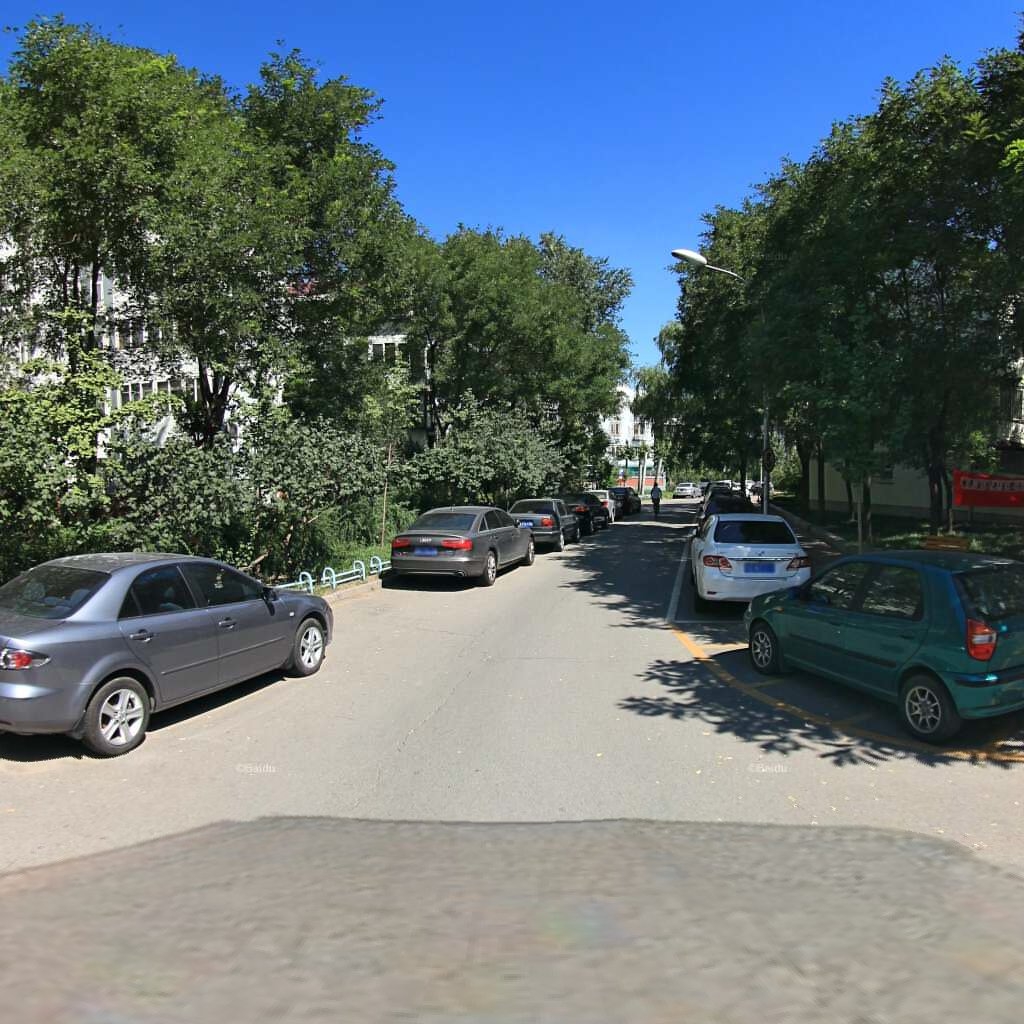
Region: Haidian
Road damage annotations: longitudinal crack, transverse crack, longitudinal crack, transverse crack